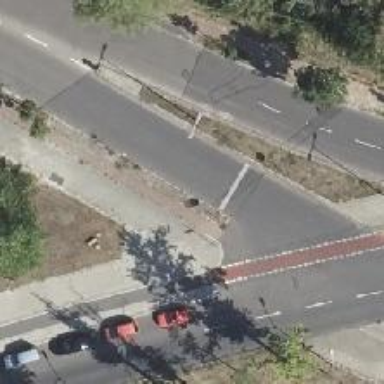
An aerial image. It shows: Traffic island along the road.